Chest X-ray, PA view. Patient: 55 years old, sex M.
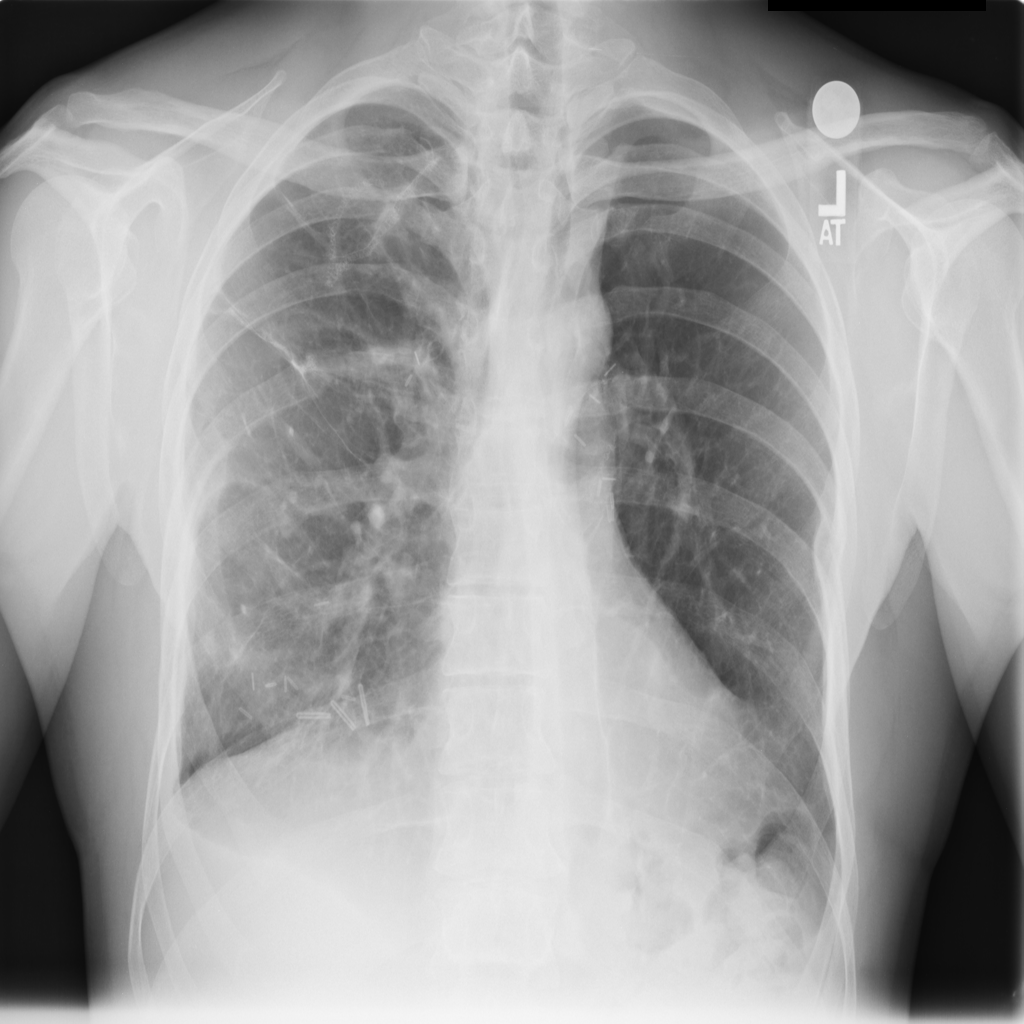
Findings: No Finding